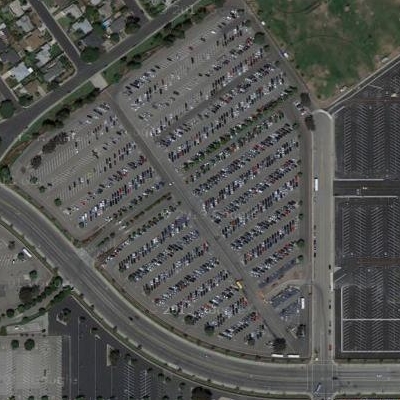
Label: Parking